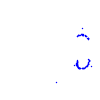
Particle: proton